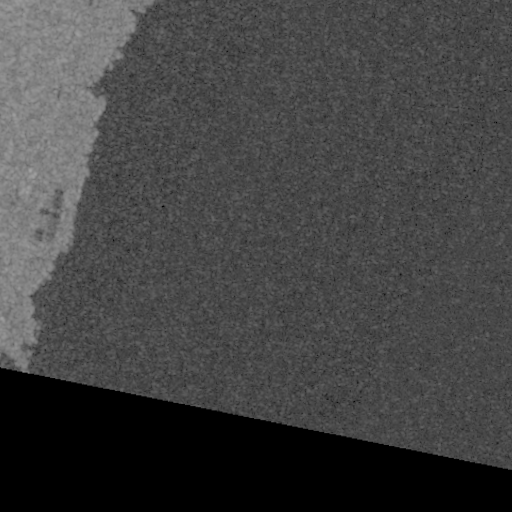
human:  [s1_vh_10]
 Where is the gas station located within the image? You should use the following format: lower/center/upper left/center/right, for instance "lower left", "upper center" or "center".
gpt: The gas station is located in the lower left of the image.
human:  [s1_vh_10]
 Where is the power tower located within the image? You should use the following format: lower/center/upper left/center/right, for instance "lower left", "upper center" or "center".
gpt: The power tower is located in the upper left of the image.
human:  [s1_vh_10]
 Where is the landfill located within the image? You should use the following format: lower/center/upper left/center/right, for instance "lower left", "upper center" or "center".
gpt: There is no landfill in the image.

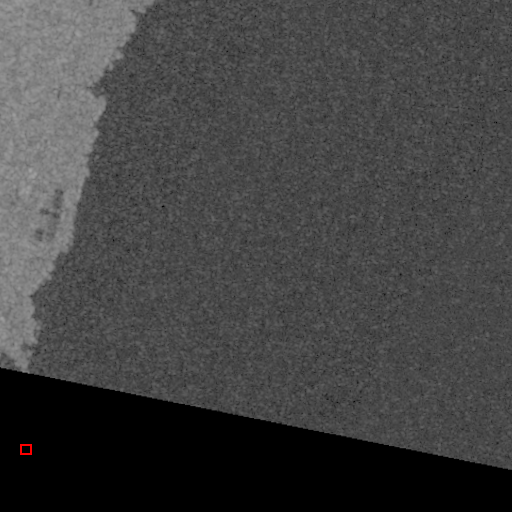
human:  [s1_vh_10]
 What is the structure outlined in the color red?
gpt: The structure outlined in red is a park.
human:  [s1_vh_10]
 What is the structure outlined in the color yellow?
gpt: There is no yellow outline.